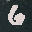
Label: 6